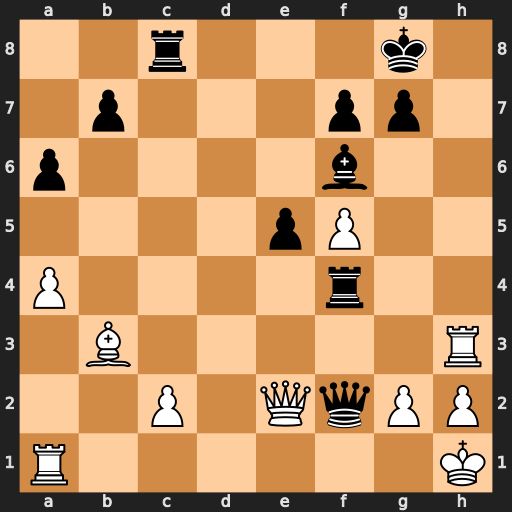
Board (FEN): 2r3k1/1p3pp1/p4b2/4pP2/P4r2/1B5R/2P1QqPP/R6K
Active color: w
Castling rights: -
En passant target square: -
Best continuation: Rh8+ Kxh8 Qh5+ Kg8 Qxf7+ Kh8 Qh5#